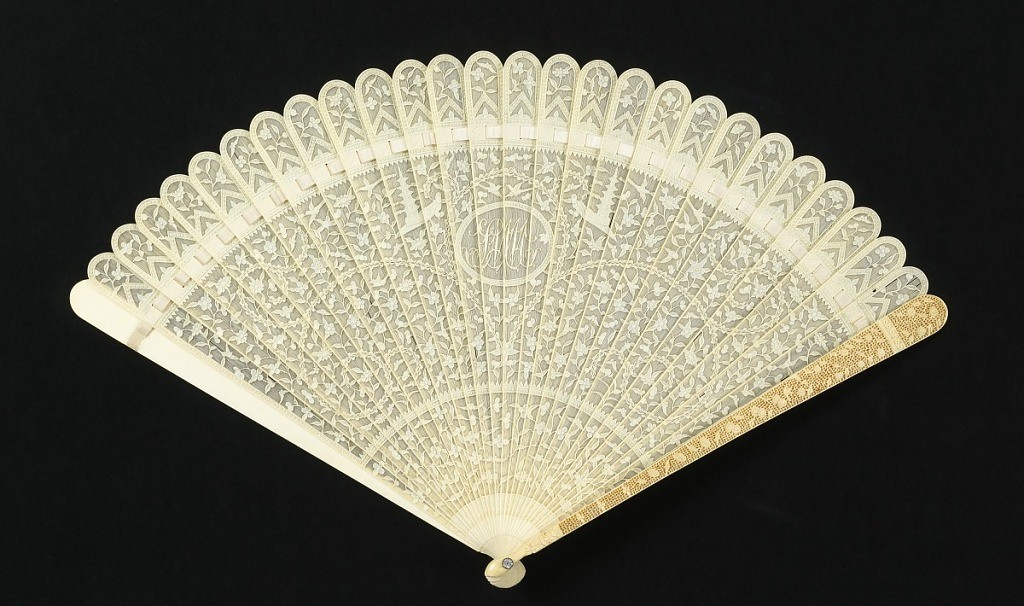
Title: Brisé fan
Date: ca. 1785
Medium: Carved ivory sticks, silk ribbon, glass stone
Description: Brisé fan with carved ivory sticks. A monogram in an oval medallion at the center is flanked by pagodas on either side. The ground is filled with an overall design of small flowering vine and birds, with a lace-like effect achieved by the carving of fine vertical lines to create a sheer ground for the solid motifs.